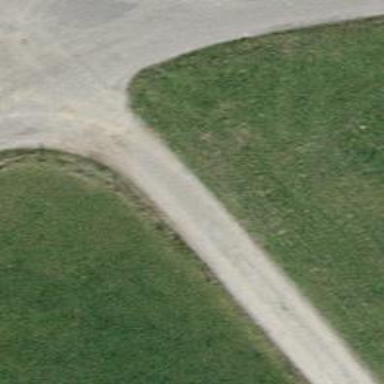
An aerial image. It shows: Track with compacted grade2 surface.